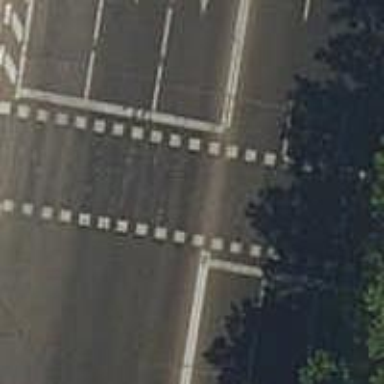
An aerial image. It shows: Zebra crossing with traffic signals. The crossing is marked by traffic lights.